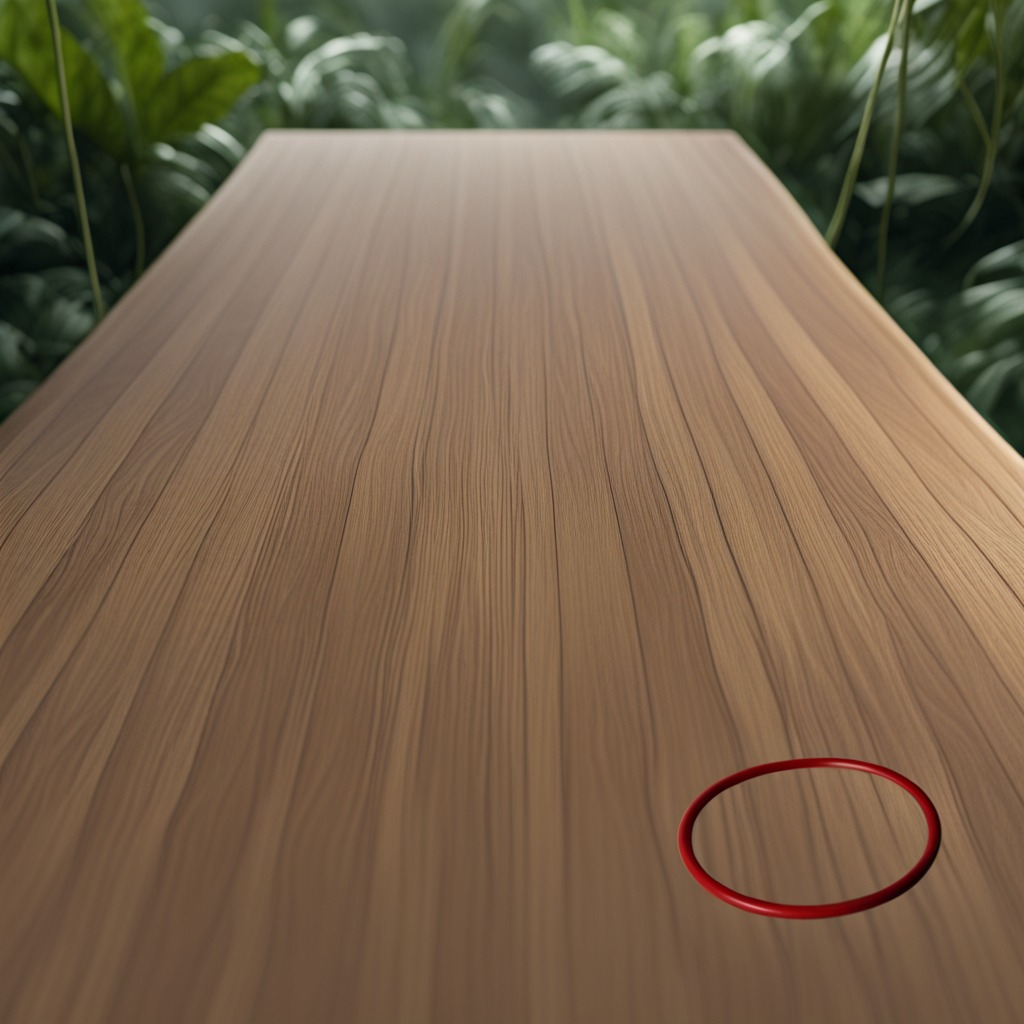
A rubber O-ring is lying on the wooden table.